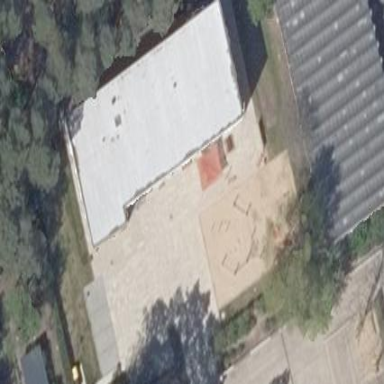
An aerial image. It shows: School building.